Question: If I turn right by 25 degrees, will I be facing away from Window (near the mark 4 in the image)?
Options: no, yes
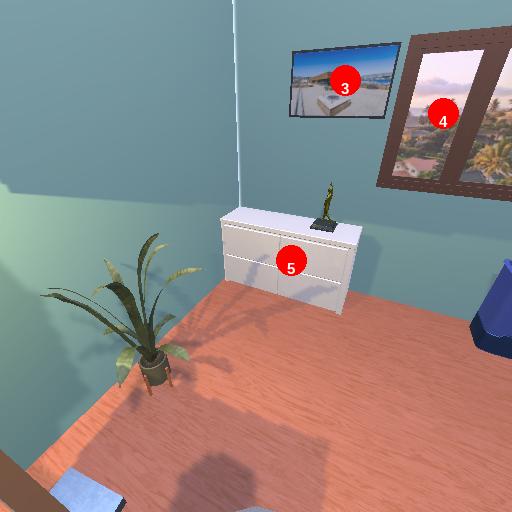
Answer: no